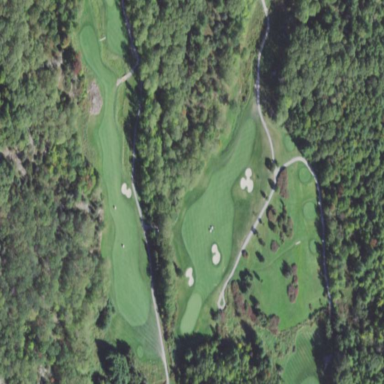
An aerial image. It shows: Area with grass used as rough in golf course.